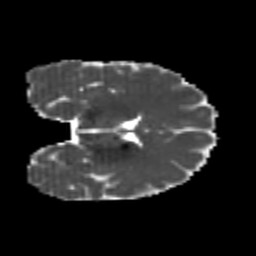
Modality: MD
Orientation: coronal
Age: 23
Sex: female
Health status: healthy
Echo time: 0.074 s